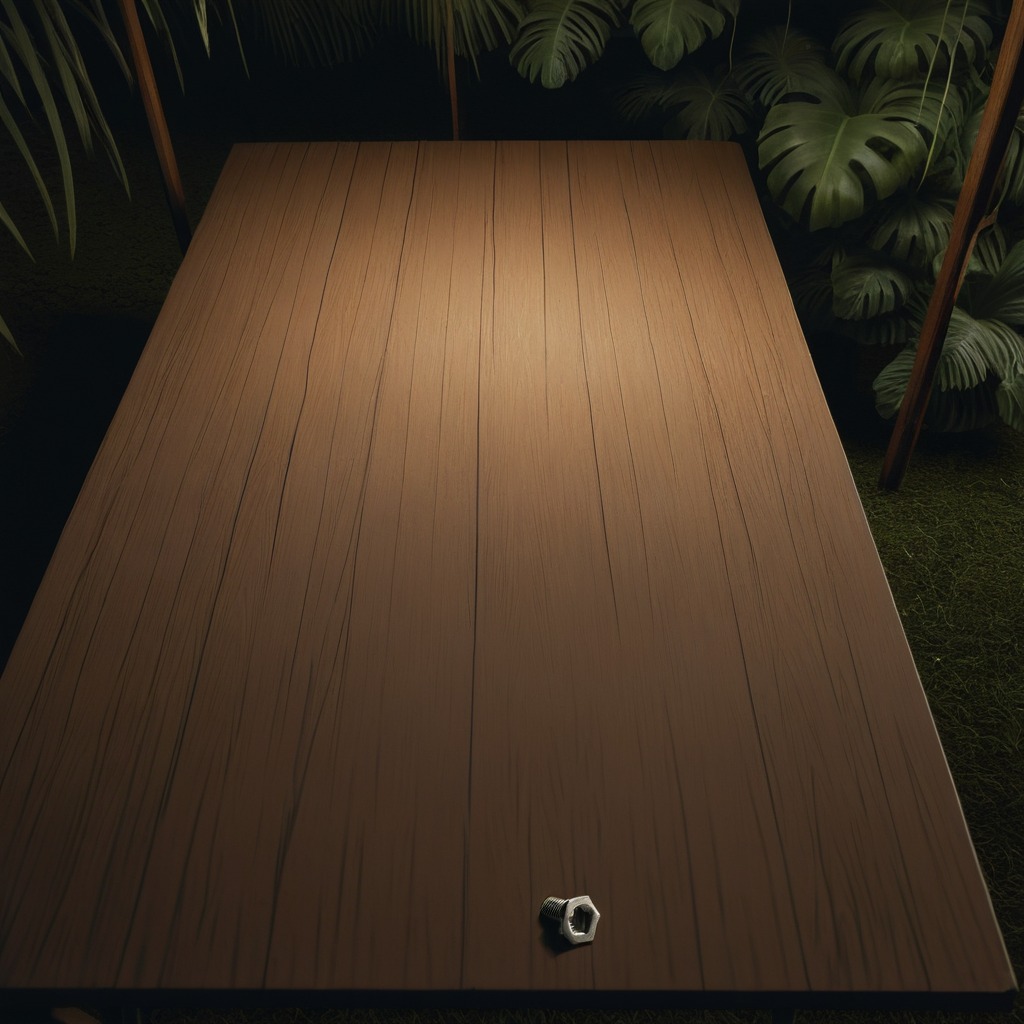
A metal screw lying on a wooden table inside a jungle field workshop tent at night dim ambient light soft shadows worn but